Question: In an old statistics textbook, I found a table of a distribution of ages for a country's population:
I wanted to plot this distribution as a histogram in R, with the age ranges as breaks and the percent of population as the density, but there didn't seem to be a straightforward way to do it. R's 'hist()' function wants you to supply the individual data points, not a pre-computed distribution such as this.
Here's how I went about it.
'''
# Copy original textbook table into two data structures
ageRanges <- list(0:5, 5:14, 14:18, 18:21, 21:25, 25:35, 35:45, 45:55, 55:65, 65:75, 75:85)
pcPop <- c(8, 18, 8, 5, 6, 12, 11, 11, 9, 6, 4)
# Make up "fake" age data points from the distribution described by the table
ages <- lapply(1:length(ageRanges), function(i) {
ageRange <- ageRanges[[i]]
round(runif(pcPop[i] * 100, min=ageRange[1], max=ageRange[length(ageRange)-1]), 0)
})
ages <- unlist(ages)
# Use the endpoints of the age class intervals as breaks for the histogram
breaks <- append(0, sapply(ageRanges, function(x) x[length(x)]))
hist(ages, breaks=breaks)
'''
It seems like there has to be a less verbose/hacky way of going about it.
: FWIW, here's what the resulting histogram looks like:

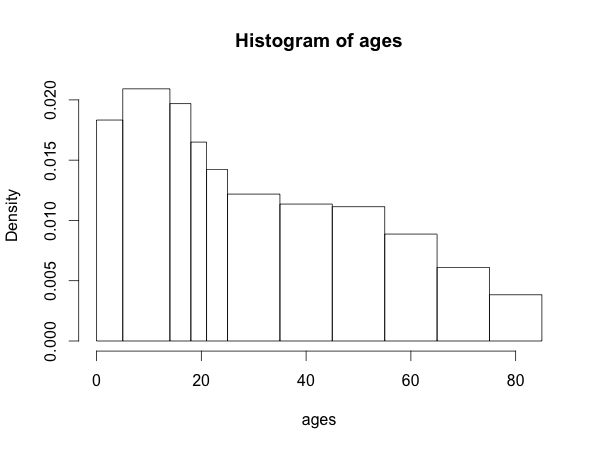
Answer: This should get what you want:
'''
test <- read.table(textConnection("age popperc
0-5 8
5-14 18
14-18 8
18-21 5
21-25 6
25-35 12
35-45 11
45-55 11
55-65 9
65-75 6
75-85 4"),header=TRUE,stringsAsFactors=FALSE)
midval <- sapply(strsplit(test$age,"-"),function(x) mean(as.numeric(x)))
breakval <- strsplit(test$age,"-")
breakval <- as.numeric(c(sapply(breakval,head,1),tail(unlist(breakval),1)))
hist(rep(midval,test$popperc),breaks=breakval)
'''

You can also define your own object of 'class' histogram and then just 'plot' that if you just want to plot the frequencies not the densities:
'''
# define the histogram object and plot it
histres <- list(
breaks=breakval,
counts=test$popperc,
mids=midval,
xname="ages",
equidist = TRUE
)
class(histres) <- "histogram"
plot(histres)
'''